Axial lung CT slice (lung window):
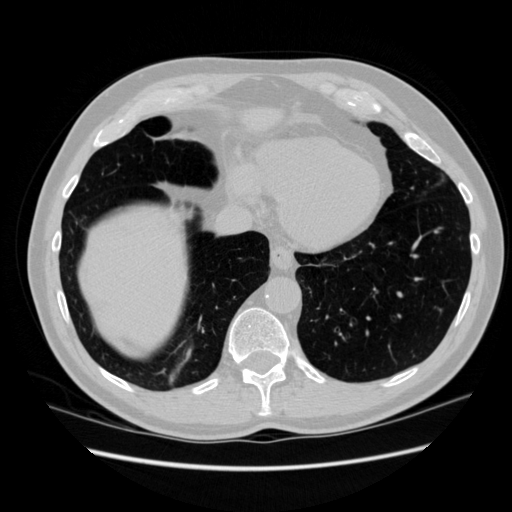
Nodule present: no